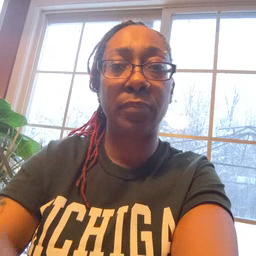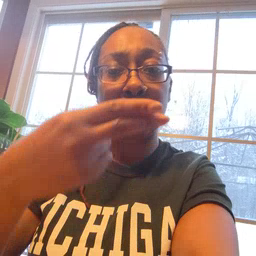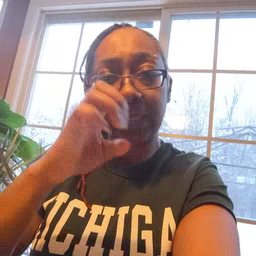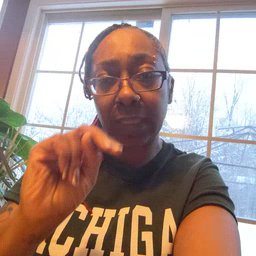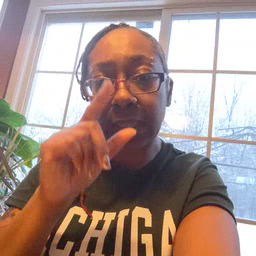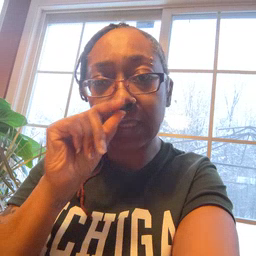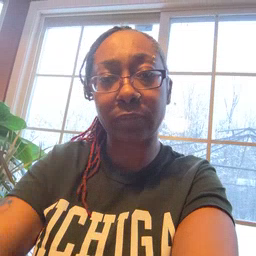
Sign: hen